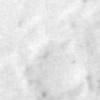
Label: no_change